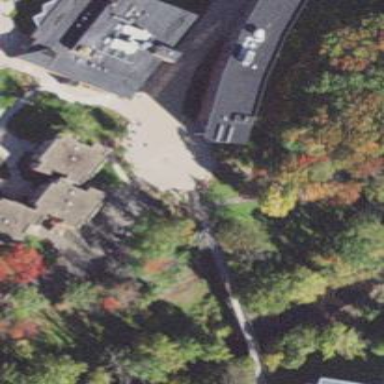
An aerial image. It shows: Footway bridge.